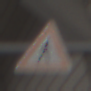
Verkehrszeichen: FussgaengerLinks
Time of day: MorningAfternoon
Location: Roofed (Urban)
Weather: PartlyCloudy
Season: NotSpecified
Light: Natural